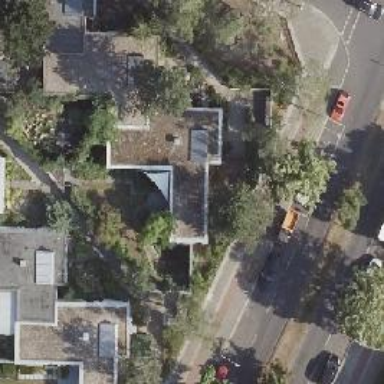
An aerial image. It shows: Flat roof terrace building.